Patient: sex F, age 33
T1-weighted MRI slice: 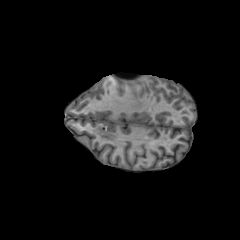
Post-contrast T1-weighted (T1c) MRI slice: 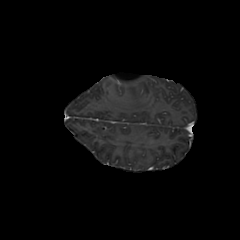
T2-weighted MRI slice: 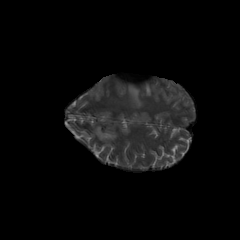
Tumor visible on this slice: yes
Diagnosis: Glioblastoma, IDH-wildtype
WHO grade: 4